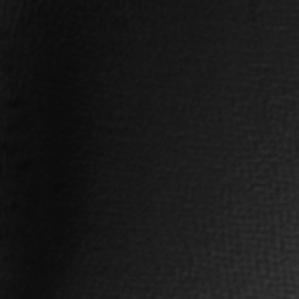
Label: frost